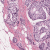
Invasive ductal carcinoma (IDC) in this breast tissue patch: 0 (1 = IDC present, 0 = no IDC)